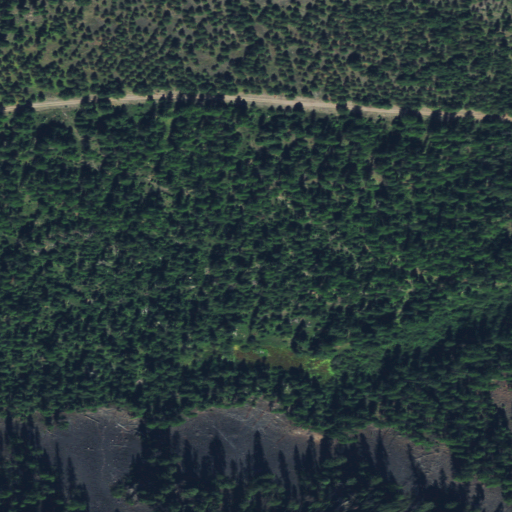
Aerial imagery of plain(s) in Montana named Goose Rock Flat containing evergreen forest, grassland, and woody wetlands